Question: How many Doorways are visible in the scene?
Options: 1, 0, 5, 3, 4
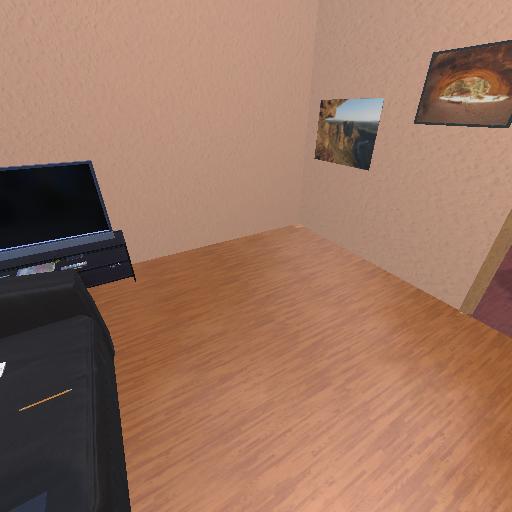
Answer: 1